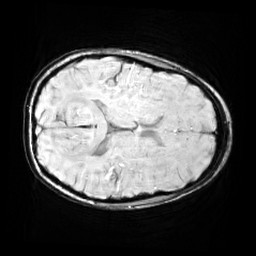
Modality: SWI
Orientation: axial
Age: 10
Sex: female
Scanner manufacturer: siemens
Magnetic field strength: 3 T
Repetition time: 0.027 s
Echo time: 0.02 s